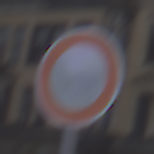
Verkehrszeichen: VerbotFahrzeugeAllerArt
Umgebung: Outdoor, Urban
Tageszeit: MorningAfternoon
Wetter: PartlyCloudy
Licht: Natural
Jahreszeit: NotSpecified
Kontrast: LowContrast